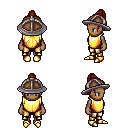
a pixel art fantasy rpg character, female body template, human, dark skin, gold chest armor, gold greaves, brunette short topknot hairstyle, chain helm, gold boots, four views (front, back, left, right), 2x2 character sprite sheet, small pixel art, hard edges, no anti-aliasing